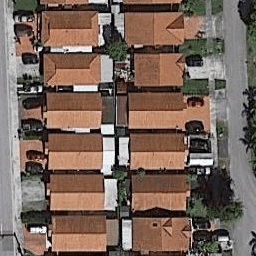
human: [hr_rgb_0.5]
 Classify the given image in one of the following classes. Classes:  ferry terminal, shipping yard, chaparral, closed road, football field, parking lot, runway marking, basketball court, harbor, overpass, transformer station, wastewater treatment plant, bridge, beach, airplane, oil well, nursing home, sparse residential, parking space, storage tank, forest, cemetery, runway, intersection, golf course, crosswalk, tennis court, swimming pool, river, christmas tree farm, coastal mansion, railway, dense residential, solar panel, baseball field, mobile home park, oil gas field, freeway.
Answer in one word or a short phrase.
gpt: dense residential